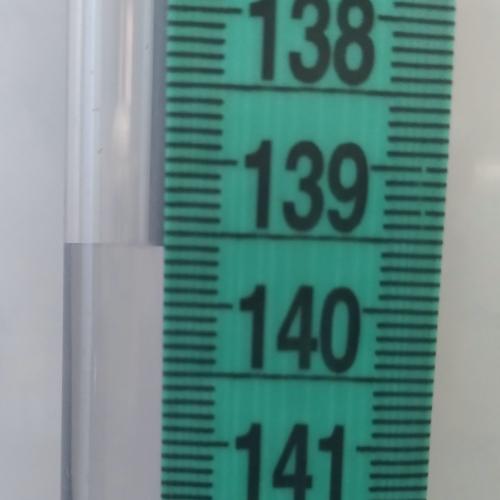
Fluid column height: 139.6 cm